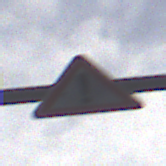
Verkehrszeichen: Gefahrenstelle
Umgebung: Outdoor, Urban
Tageszeit: MorningAfternoon
Wetter: PartlyCloudy
Licht: Natural
Jahreszeit: NotSpecified
Kontrast: LowContrast